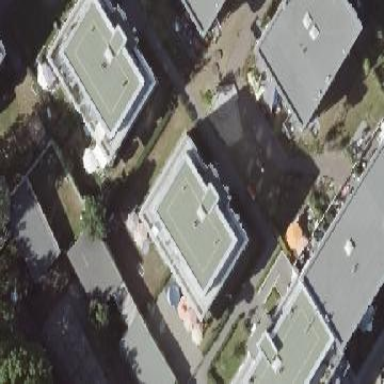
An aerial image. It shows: Flat-roofed apartment building.